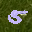
Label: 5